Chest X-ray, PA view. Patient: 70 years old, sex M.
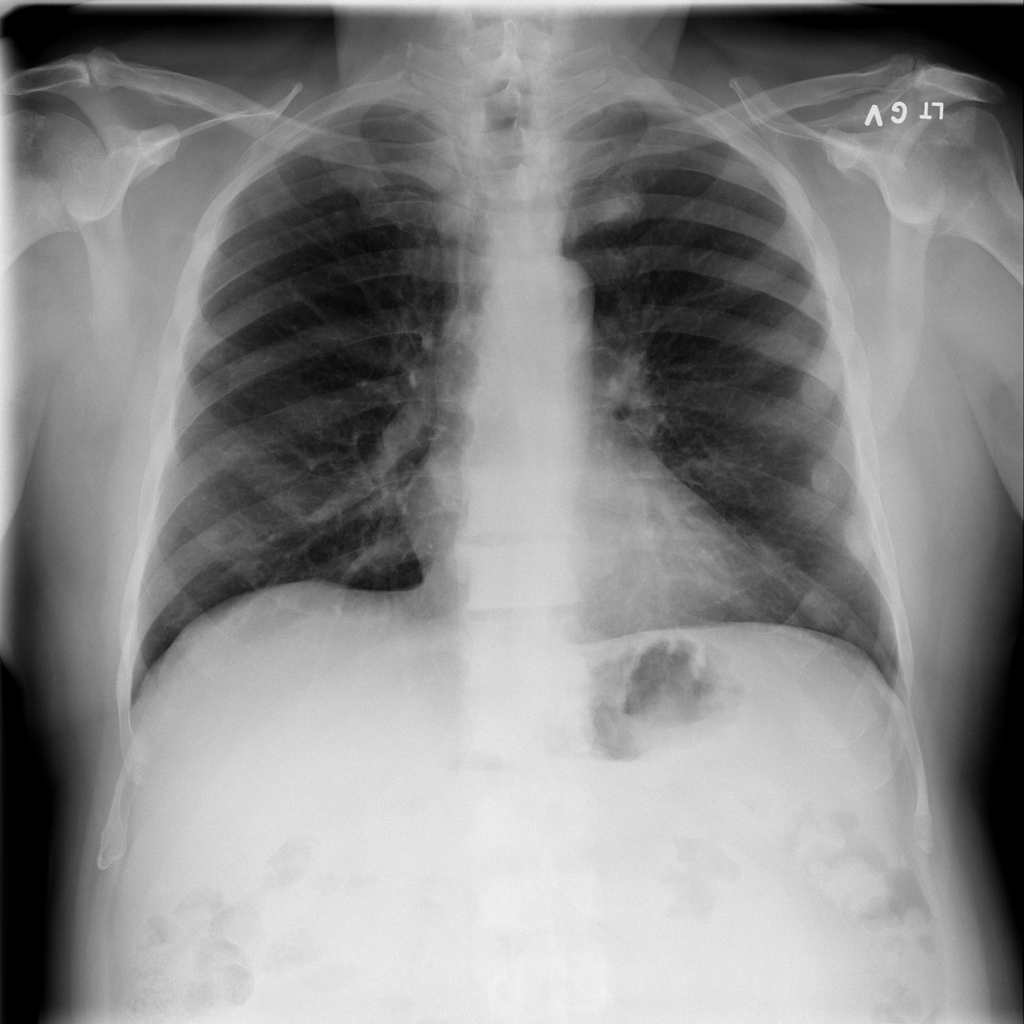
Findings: No Finding